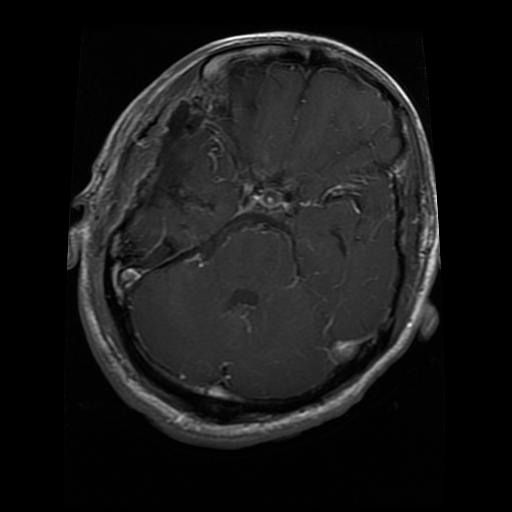
Label: glioma